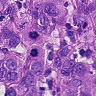
Metastatic tissue present: yes